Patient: sex F, age 65
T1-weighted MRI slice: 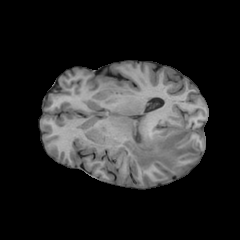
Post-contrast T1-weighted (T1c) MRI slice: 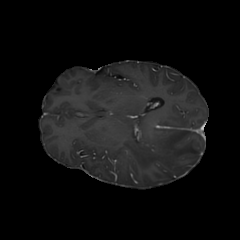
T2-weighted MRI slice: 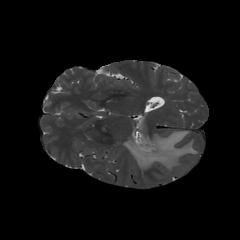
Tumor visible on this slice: yes
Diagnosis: Glioblastoma, IDH-wildtype
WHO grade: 4